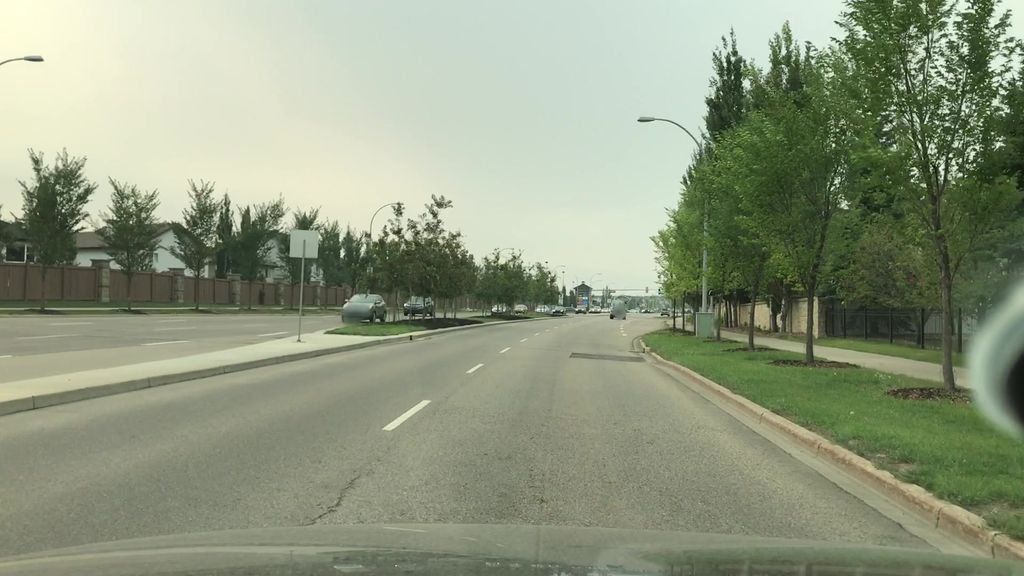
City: edmonton